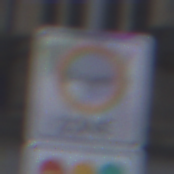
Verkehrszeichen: BeginnUmweltzone
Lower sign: FreistellungVomVerkehrsverbot1
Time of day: MorningAfternoon
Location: Outdoor (Urban)
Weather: PartlyCloudy
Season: NotSpecified
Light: Natural